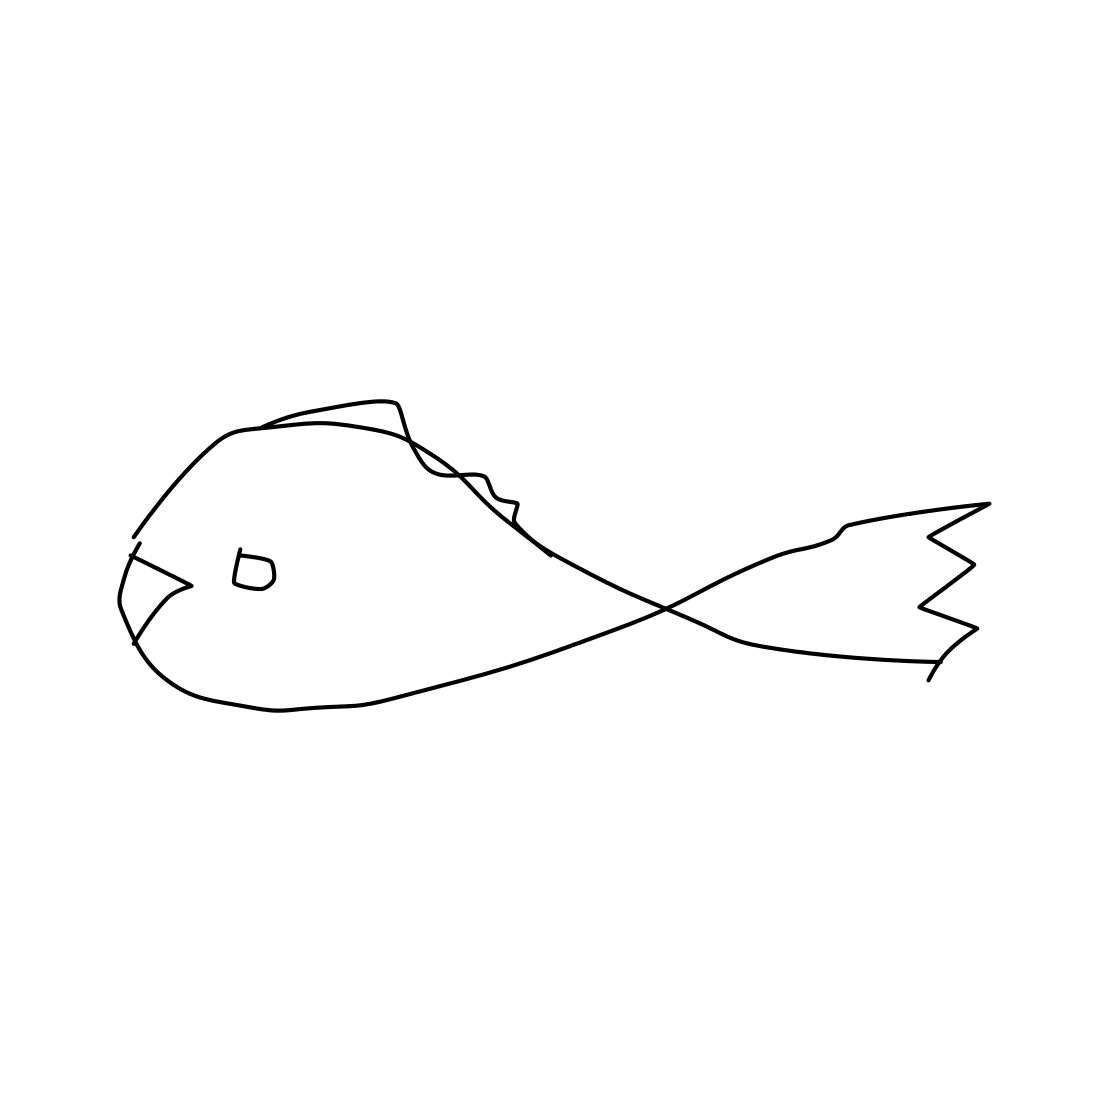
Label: fish